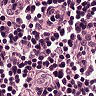
Metastatic tissue present: no